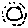
Label: sun